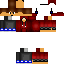
A male human skin with medium skin, wearing brown long hair dressed in a red hoodie and red pants, featuring a closed mouth.